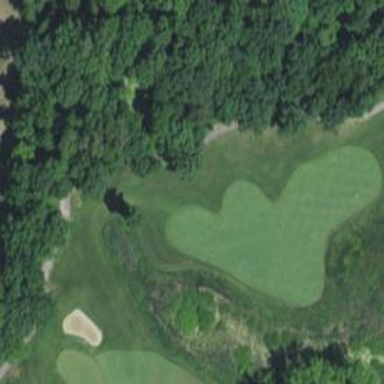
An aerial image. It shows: Rough area in golf course.